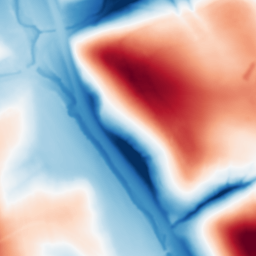
Category: multiscale
Decomposition family: dog
Decomposition parameters: sigma_low: 1
sigma_high: 50
Upsampling method: quartic
Upsampling parameters: scale: 2
Upsampling scale: 2